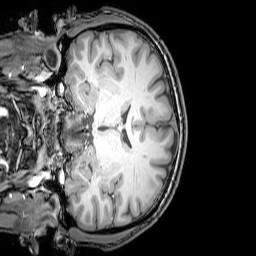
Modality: T1w
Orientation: coronal
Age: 25
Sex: male
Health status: healthy
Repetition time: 0.081 s
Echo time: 0.037 s